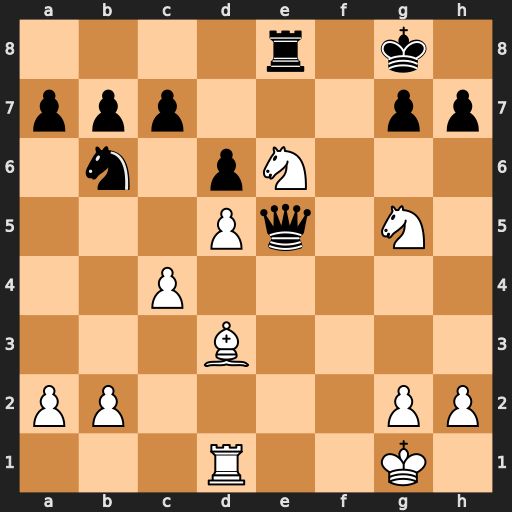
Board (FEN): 4r1k1/ppp3pp/1n1pN3/3Pq1N1/2P5/3B4/PP4PP/3R2K1
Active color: w
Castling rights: -
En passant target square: -
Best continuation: Bxh7+ Kh8 Nf7+ Kxh7 Nxe5